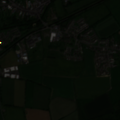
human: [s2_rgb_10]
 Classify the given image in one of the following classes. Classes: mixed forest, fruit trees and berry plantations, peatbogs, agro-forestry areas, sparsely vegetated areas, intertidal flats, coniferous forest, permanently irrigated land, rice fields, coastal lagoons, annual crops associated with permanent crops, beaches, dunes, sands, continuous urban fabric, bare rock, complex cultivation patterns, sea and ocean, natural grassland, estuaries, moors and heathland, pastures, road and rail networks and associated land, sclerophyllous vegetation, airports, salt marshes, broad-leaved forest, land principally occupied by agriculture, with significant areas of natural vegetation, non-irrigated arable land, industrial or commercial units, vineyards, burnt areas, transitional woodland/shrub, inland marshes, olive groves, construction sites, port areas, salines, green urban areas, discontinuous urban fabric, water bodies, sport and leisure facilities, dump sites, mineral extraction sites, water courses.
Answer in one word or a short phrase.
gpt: discontinuous urban fabric, pastures, complex cultivation patterns, mixed forest